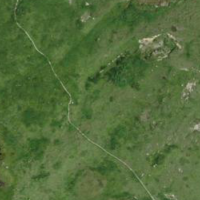
EUNIS habitat code: 26
Species observed at this site:
Equisetum variegatum
Fabriciana adippe